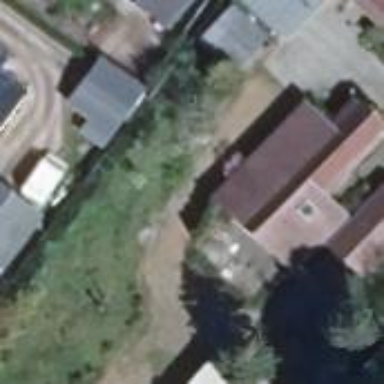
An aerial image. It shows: Shed building.